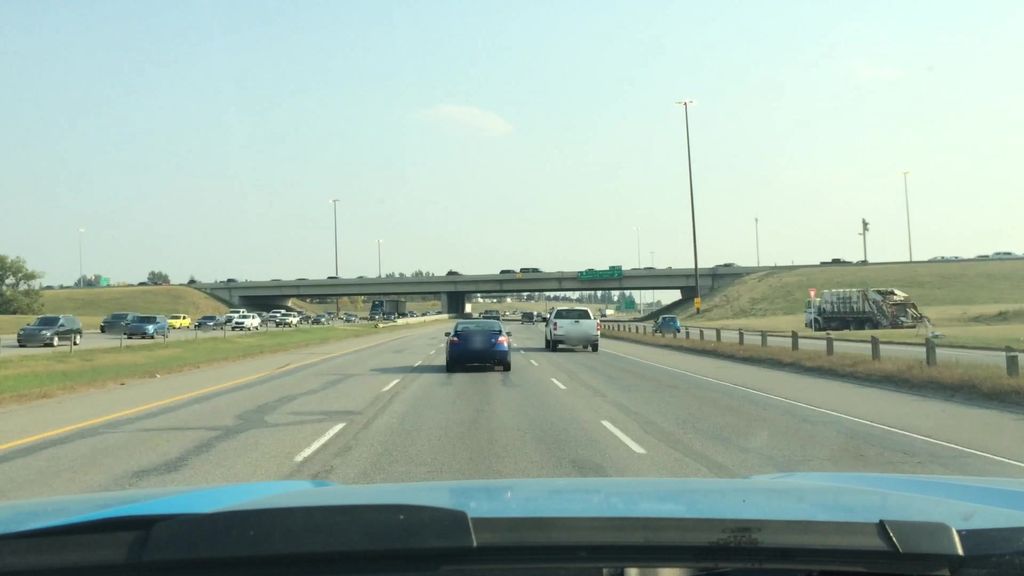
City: calgary